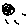
Label: moon